Interaction volume radius: 5 \u00c5
Interaction volume height: 15 \u00c5
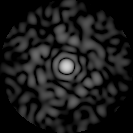
Disorder parameter: 0.8387